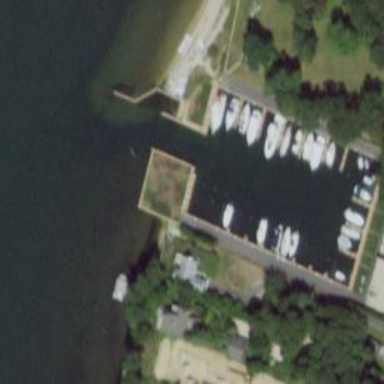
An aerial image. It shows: Marina on leisure land.